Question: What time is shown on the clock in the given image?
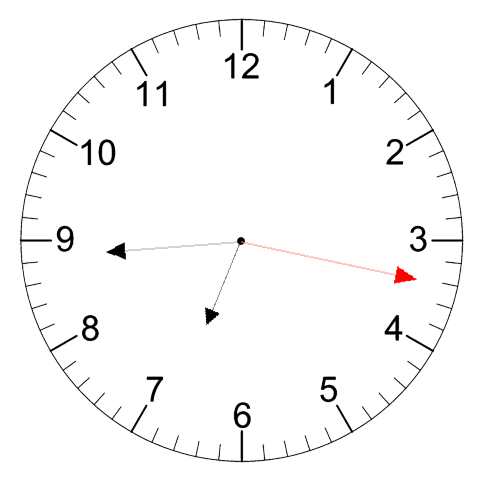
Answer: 06:44:17